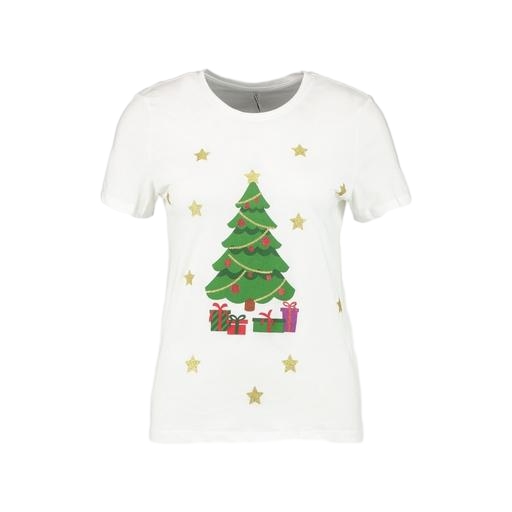
white petite t-shirt only macy, white graphic t-shirt only macy, only white t-shirt, white background